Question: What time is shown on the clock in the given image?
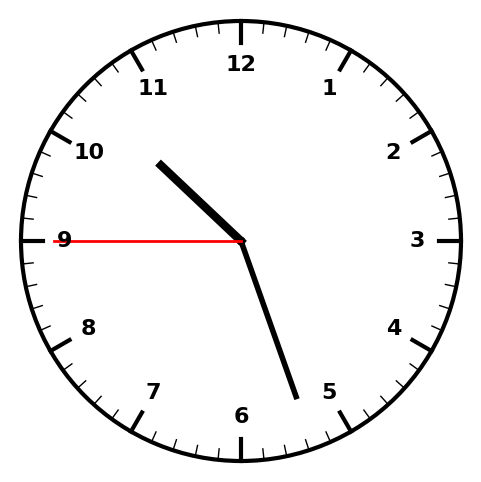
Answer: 10:26:45